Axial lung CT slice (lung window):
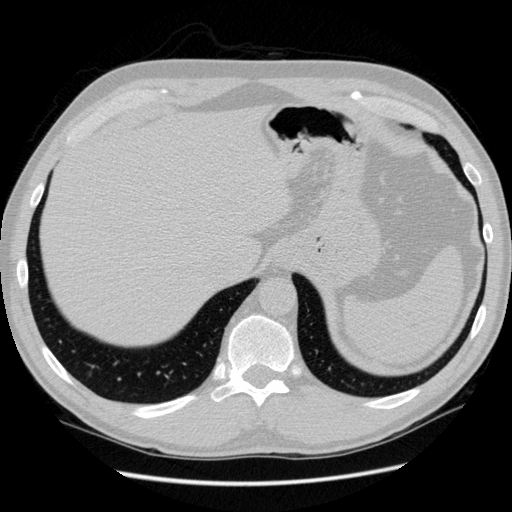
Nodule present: no